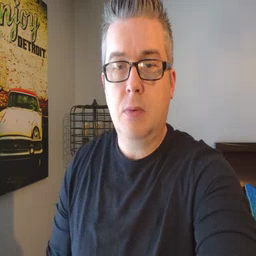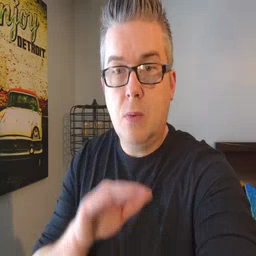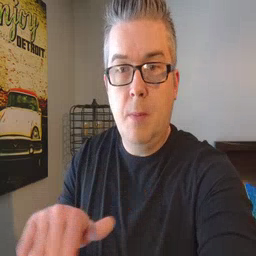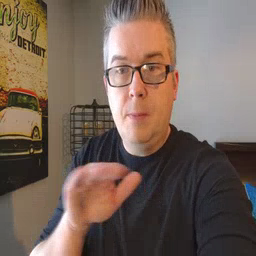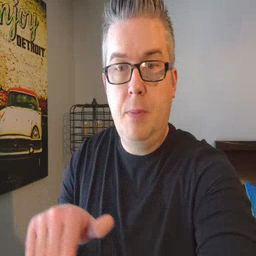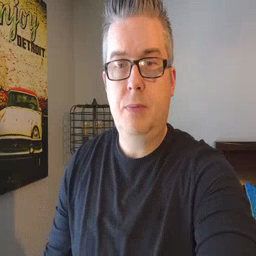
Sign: pool